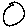
Label: circle